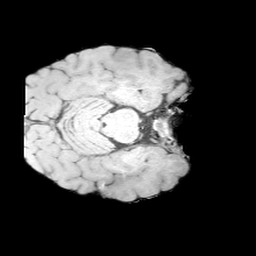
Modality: MP2RAGE
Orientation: axial